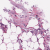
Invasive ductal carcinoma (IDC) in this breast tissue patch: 1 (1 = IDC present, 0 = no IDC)